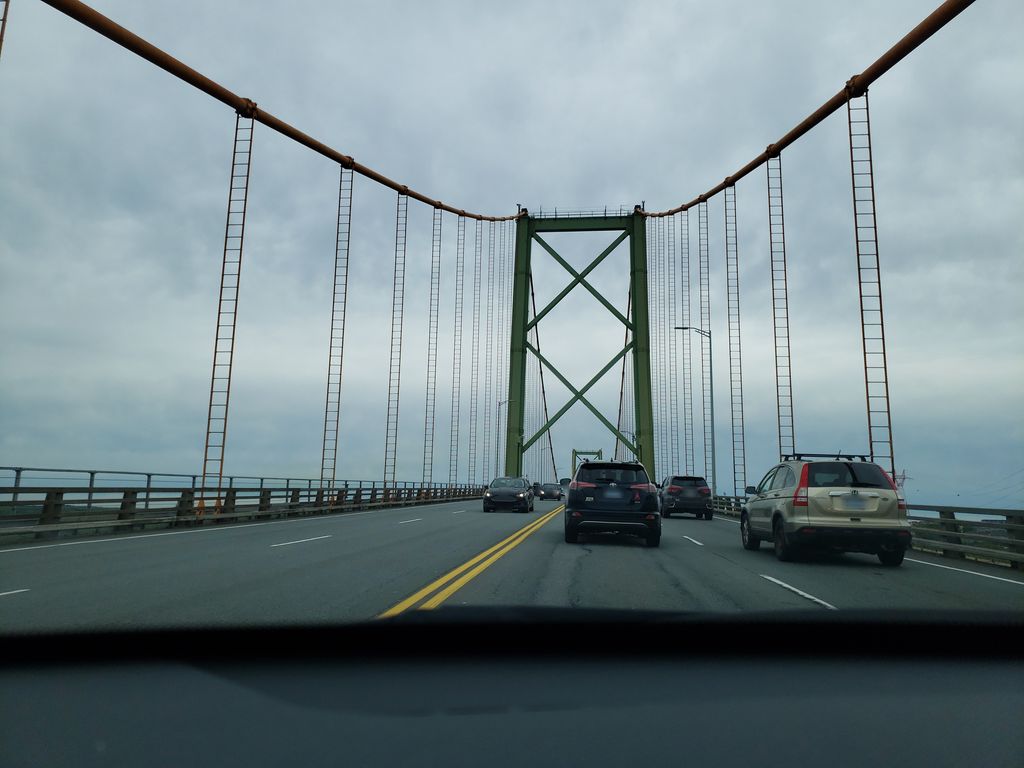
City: halifax